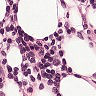
Metastatic tissue present: yes